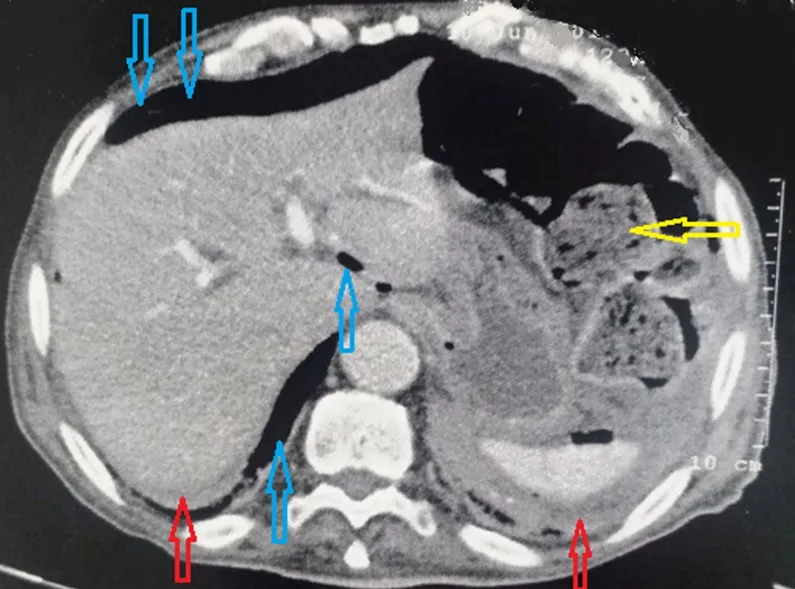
abdominal CT revealing pneumo peritoneum (blue arrow), and moderate free fluid (red arrow), and fecal impaction of the large bowel (yellow arrow).
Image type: radiology (ct)